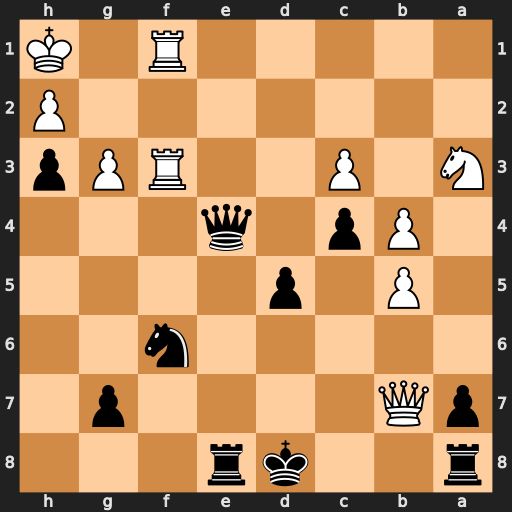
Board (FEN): r2kr3/pQ4p1/5n2/1P1p4/1Pp1q3/N1P2RPp/7P/5R1K
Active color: b
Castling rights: -
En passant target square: -
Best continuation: Qxf3+ Rxf3 Re1+ Rf1 Rxf1#